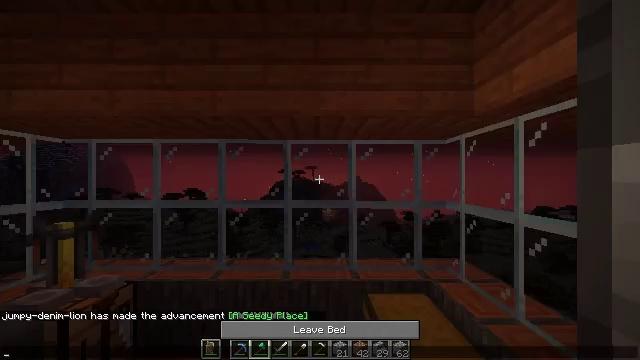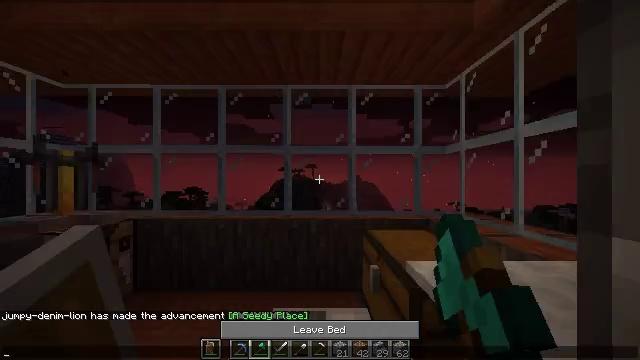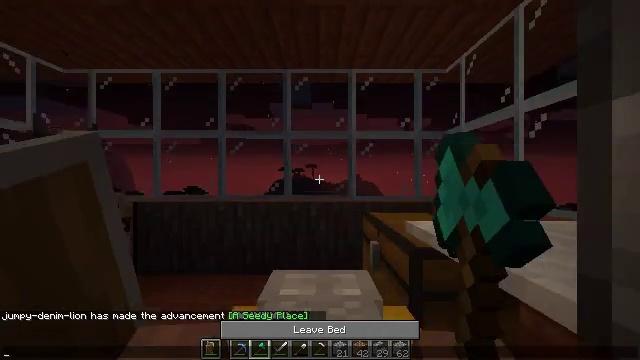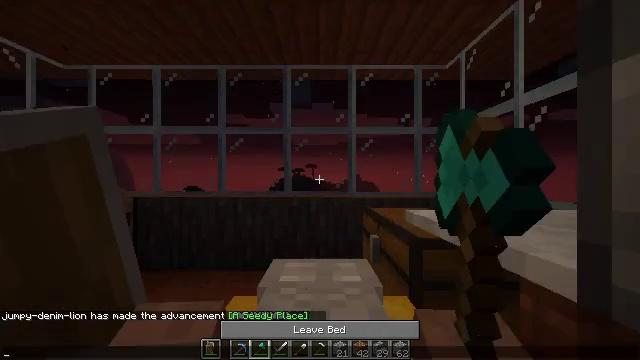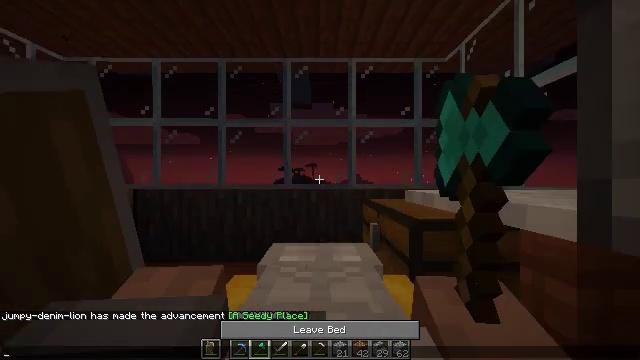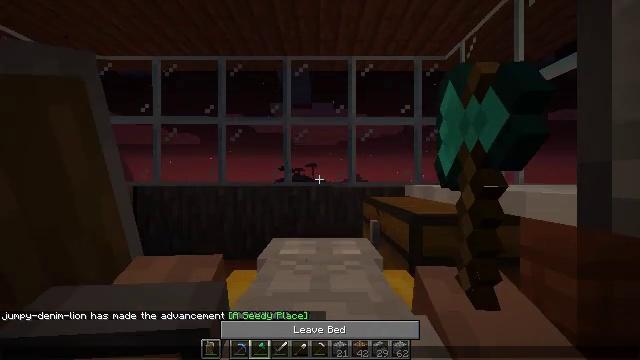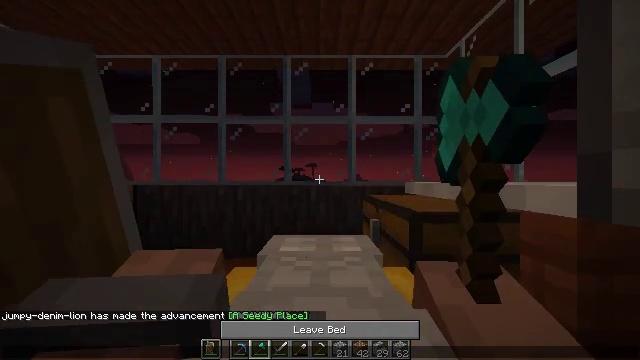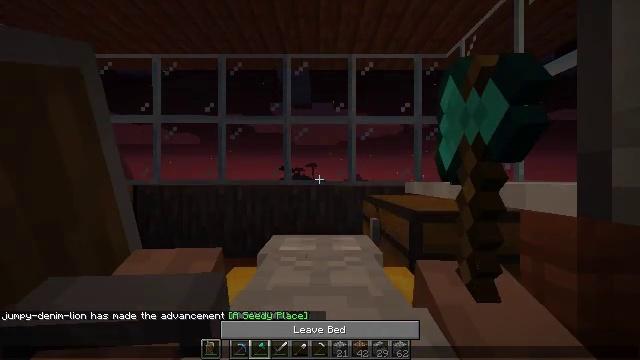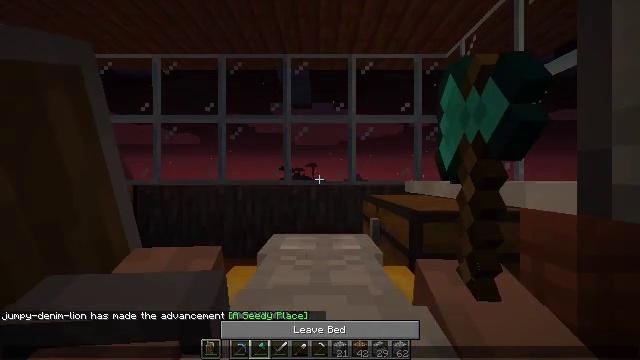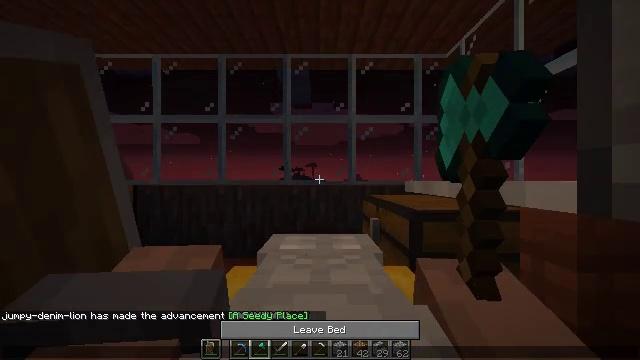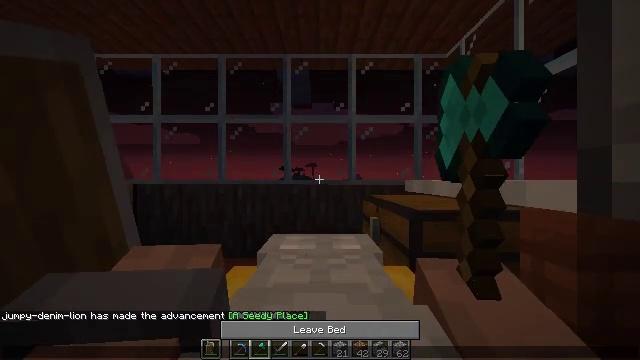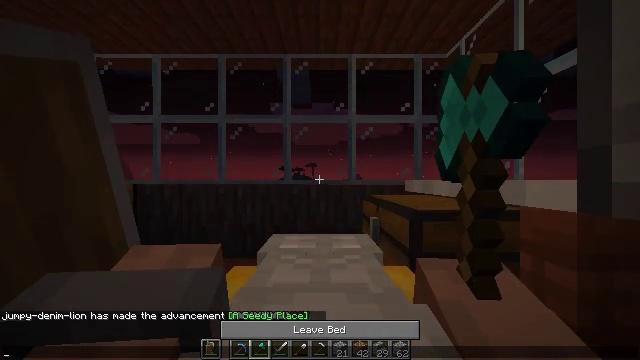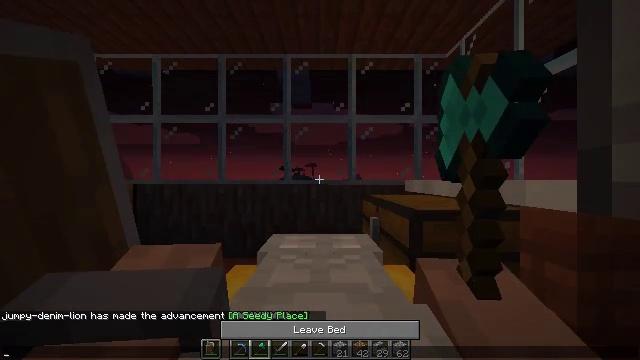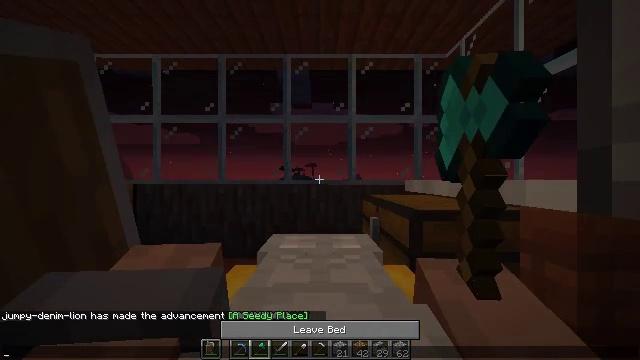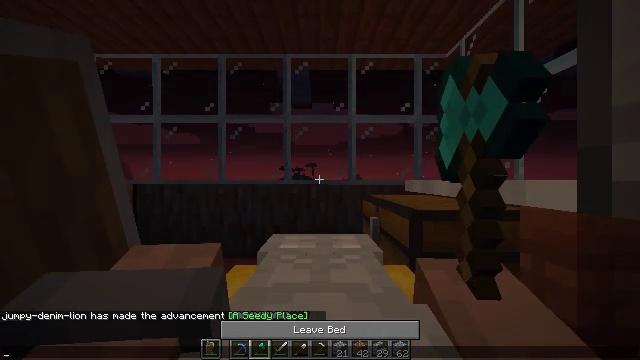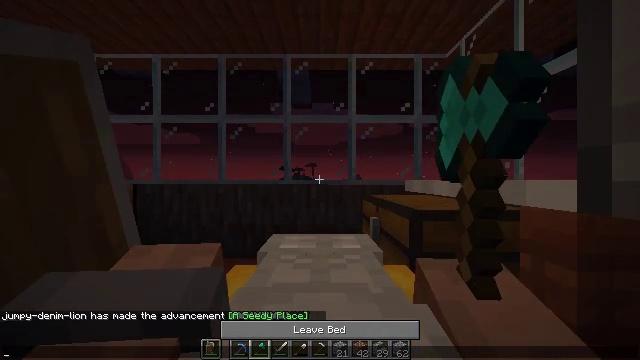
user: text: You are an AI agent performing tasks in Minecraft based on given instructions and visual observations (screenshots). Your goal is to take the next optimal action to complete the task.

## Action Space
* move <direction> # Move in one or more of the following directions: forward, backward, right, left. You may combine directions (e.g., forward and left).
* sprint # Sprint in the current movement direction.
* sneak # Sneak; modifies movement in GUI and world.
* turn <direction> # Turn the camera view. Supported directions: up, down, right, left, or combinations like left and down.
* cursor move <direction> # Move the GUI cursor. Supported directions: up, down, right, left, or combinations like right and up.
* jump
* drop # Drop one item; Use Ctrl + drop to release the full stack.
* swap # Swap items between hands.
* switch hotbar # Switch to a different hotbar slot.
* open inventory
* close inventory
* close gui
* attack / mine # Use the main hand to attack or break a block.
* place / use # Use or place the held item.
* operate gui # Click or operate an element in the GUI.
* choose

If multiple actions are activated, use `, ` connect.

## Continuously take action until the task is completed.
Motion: motion action
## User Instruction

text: Gather some acacia planks.
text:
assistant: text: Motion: open gui
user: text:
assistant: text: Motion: no_op
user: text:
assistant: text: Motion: no_op
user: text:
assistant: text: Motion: no_op
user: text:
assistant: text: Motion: no_op
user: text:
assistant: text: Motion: cursor move right
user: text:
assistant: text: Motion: cursor move right and up
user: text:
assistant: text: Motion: no_op
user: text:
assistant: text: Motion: no_op
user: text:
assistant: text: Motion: no_op
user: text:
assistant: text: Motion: no_op
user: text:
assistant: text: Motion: no_op
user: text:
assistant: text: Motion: no_op
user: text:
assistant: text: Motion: no_op
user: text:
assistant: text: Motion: no_op
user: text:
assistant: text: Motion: cursor move right and up
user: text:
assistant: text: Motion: no_op
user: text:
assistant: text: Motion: no_op
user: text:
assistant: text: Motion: no_op
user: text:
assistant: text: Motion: no_op
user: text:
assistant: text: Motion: no_op
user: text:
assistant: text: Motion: no_op
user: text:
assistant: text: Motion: no_op
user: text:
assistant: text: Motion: no_op
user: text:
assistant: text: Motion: no_op
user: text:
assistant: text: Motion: no_op
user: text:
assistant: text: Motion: no_op
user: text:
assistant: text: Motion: no_op
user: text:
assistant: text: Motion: no_op
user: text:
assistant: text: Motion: no_op